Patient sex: M
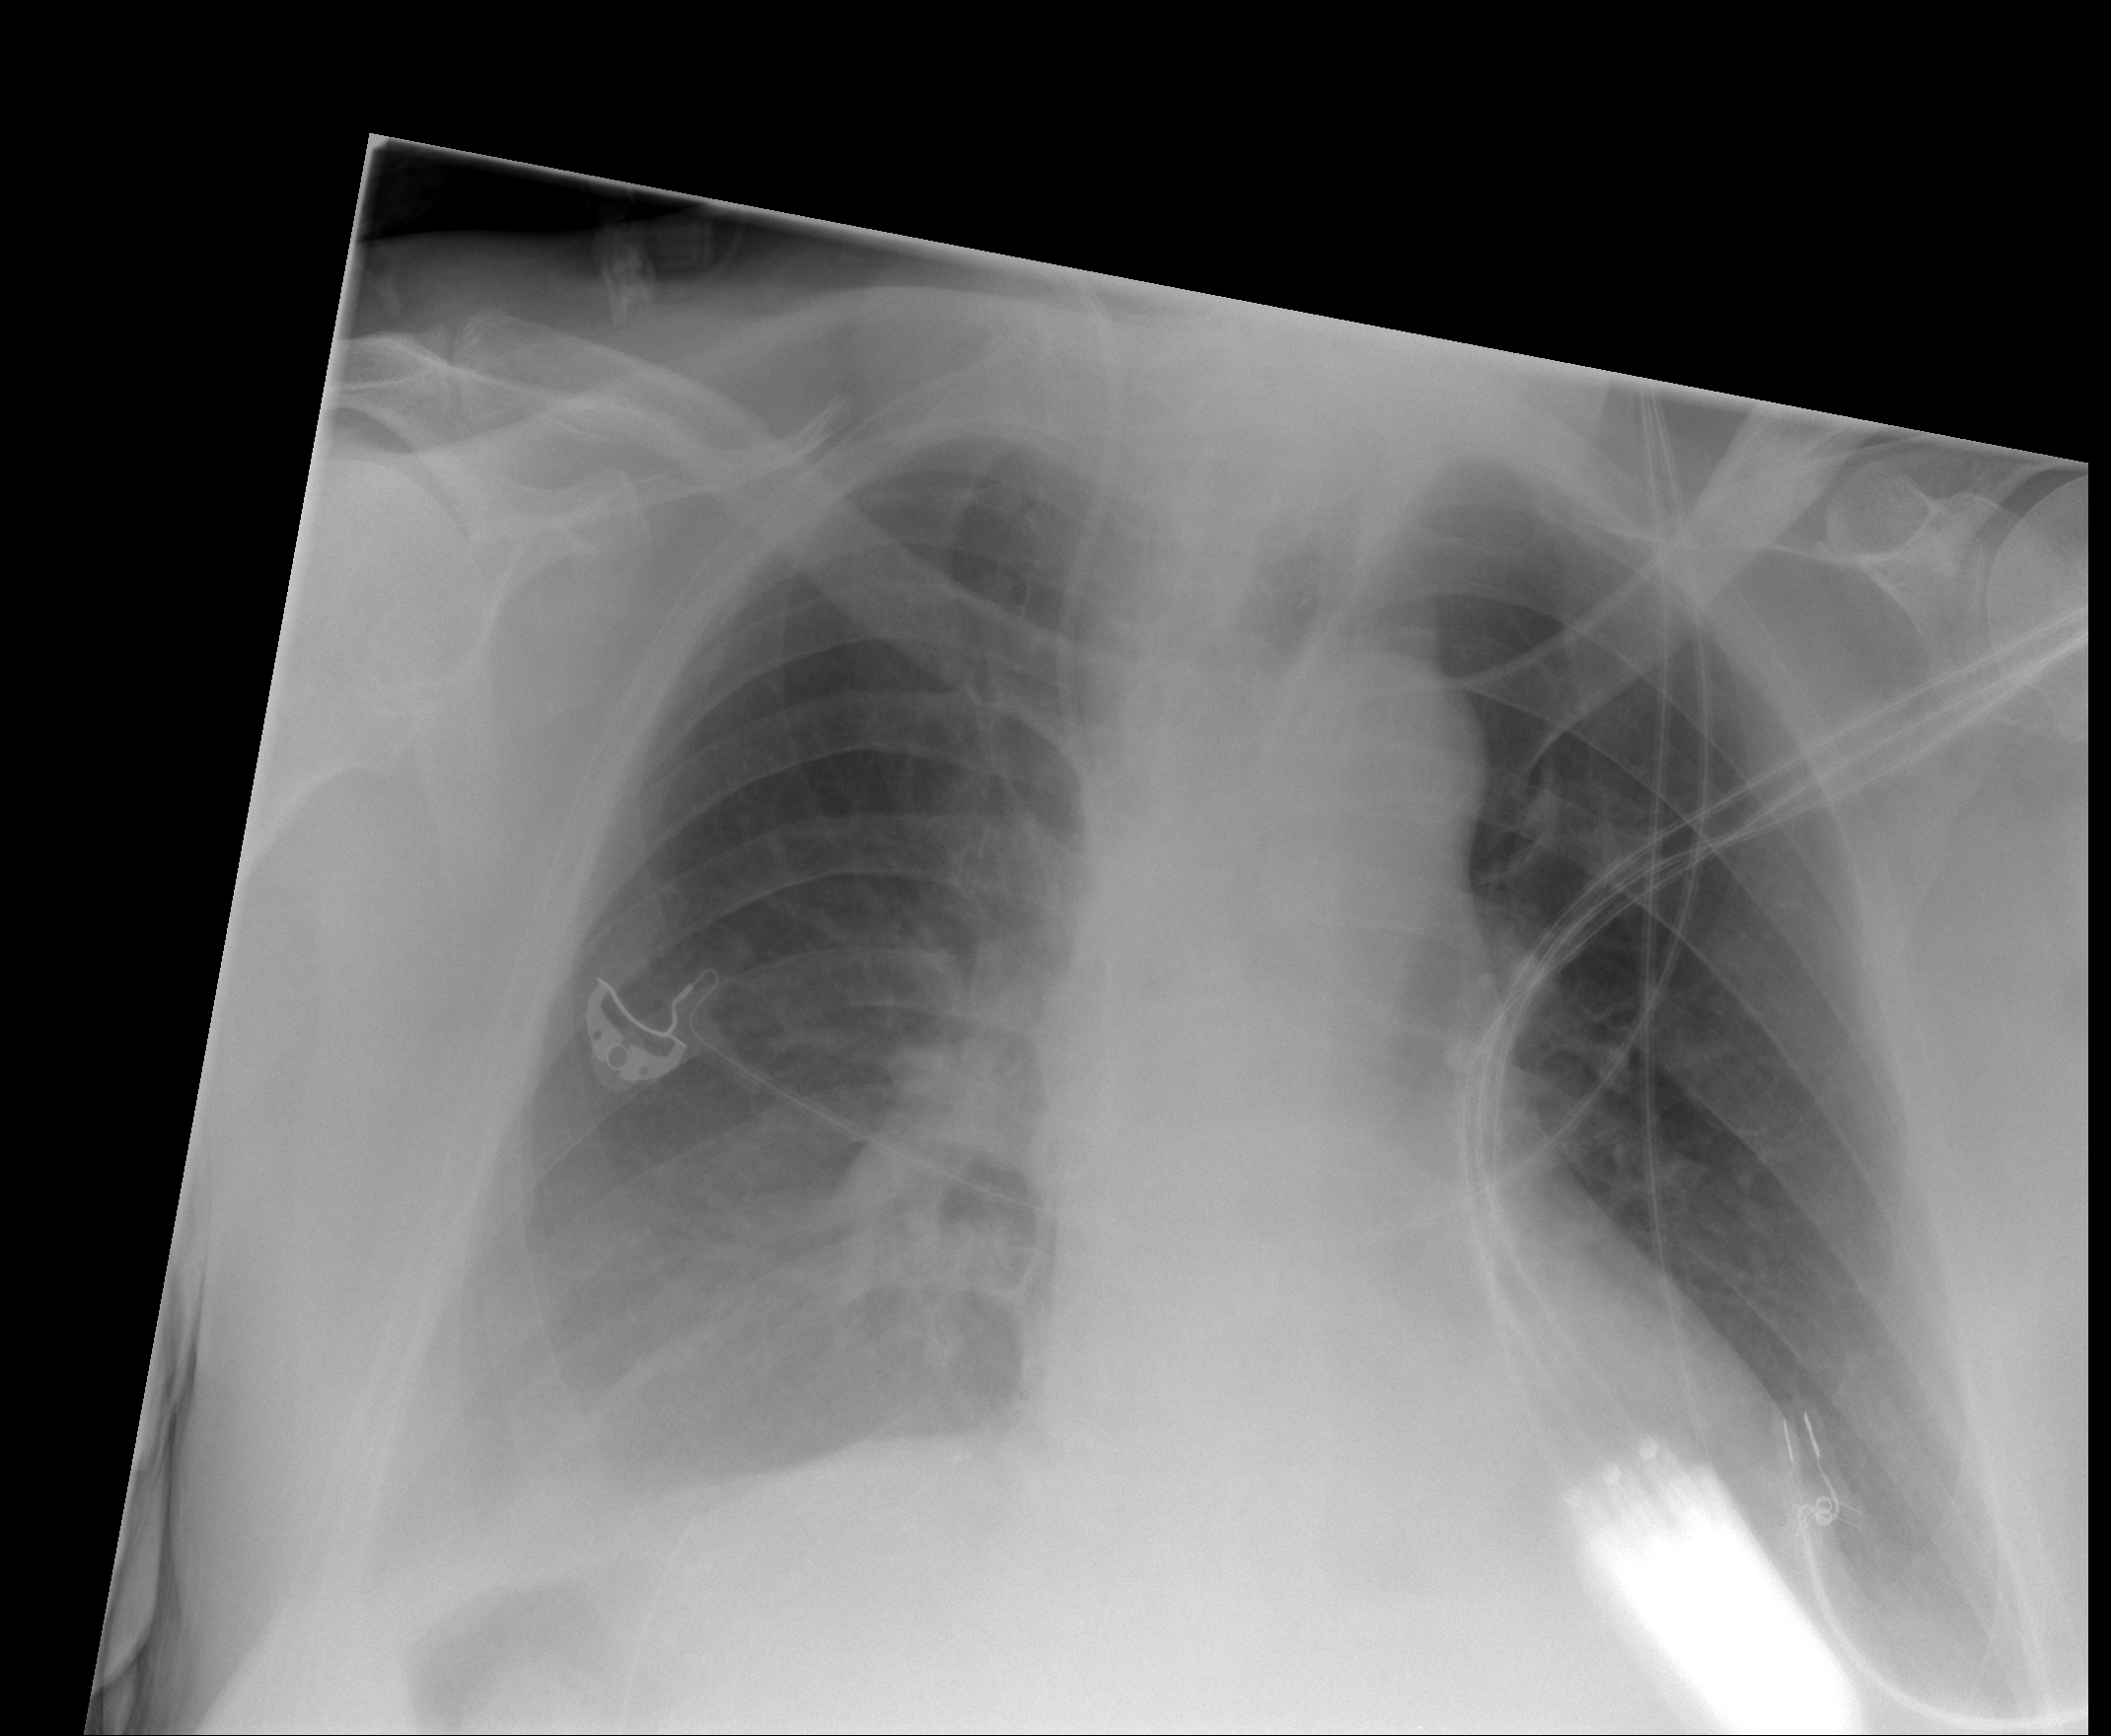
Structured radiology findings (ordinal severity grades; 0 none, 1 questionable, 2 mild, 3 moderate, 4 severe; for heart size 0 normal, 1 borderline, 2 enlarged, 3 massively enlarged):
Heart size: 0
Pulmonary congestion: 0
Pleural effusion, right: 2
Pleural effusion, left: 2
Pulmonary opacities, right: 0
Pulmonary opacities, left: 0
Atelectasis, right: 2
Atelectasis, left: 0